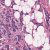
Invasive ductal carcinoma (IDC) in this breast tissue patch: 1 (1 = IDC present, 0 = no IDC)